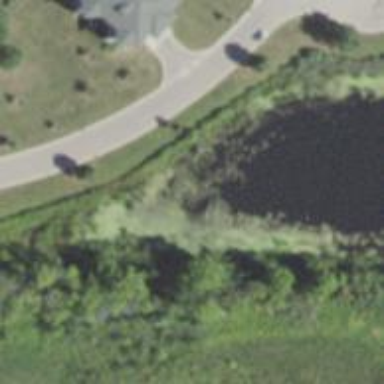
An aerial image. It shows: Peaceful pond surrounded by nature.